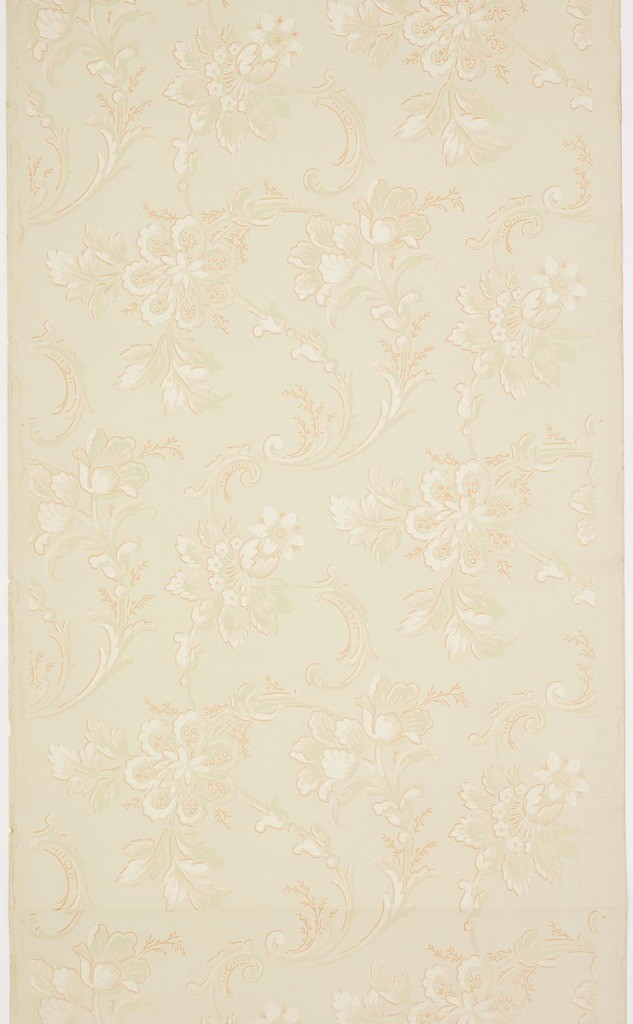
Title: Ceiling paper
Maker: Janeway & Co. Inc., New Brunswick, New Jersey, 1848 - 1914
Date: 1905–1915
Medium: Machine-printed paper, liquid mica
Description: Large floral and leaf motifs interlaced with scrolling acanthus-like motif. White, green, liquid mica, and shades of pink on a pale yellow ground. Pattern number 808.